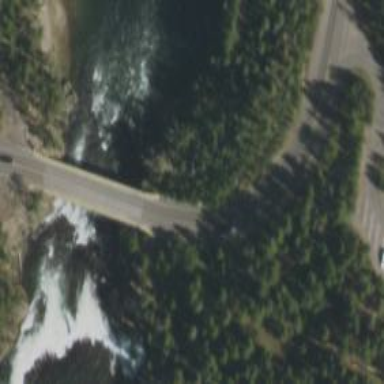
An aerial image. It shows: Unclassified road with arched bridge.